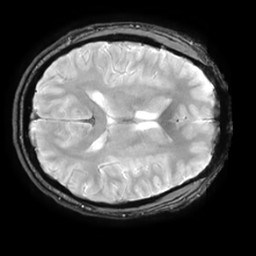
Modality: T2starw
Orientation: axial
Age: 22
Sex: male
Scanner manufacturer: ge
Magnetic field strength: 3 T
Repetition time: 0.65 s
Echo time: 0.02 s